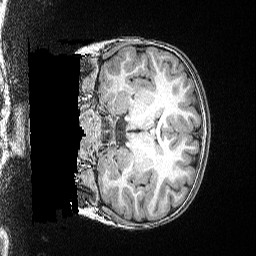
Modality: T1w
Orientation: coronal
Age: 61
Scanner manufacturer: siemens
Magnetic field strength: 3 T
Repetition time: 2.5 s
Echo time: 0.00347 s